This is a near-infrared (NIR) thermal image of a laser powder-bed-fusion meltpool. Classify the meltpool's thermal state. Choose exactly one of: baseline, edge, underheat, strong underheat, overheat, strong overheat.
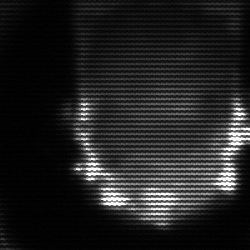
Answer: baseline